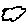
Label: cloud